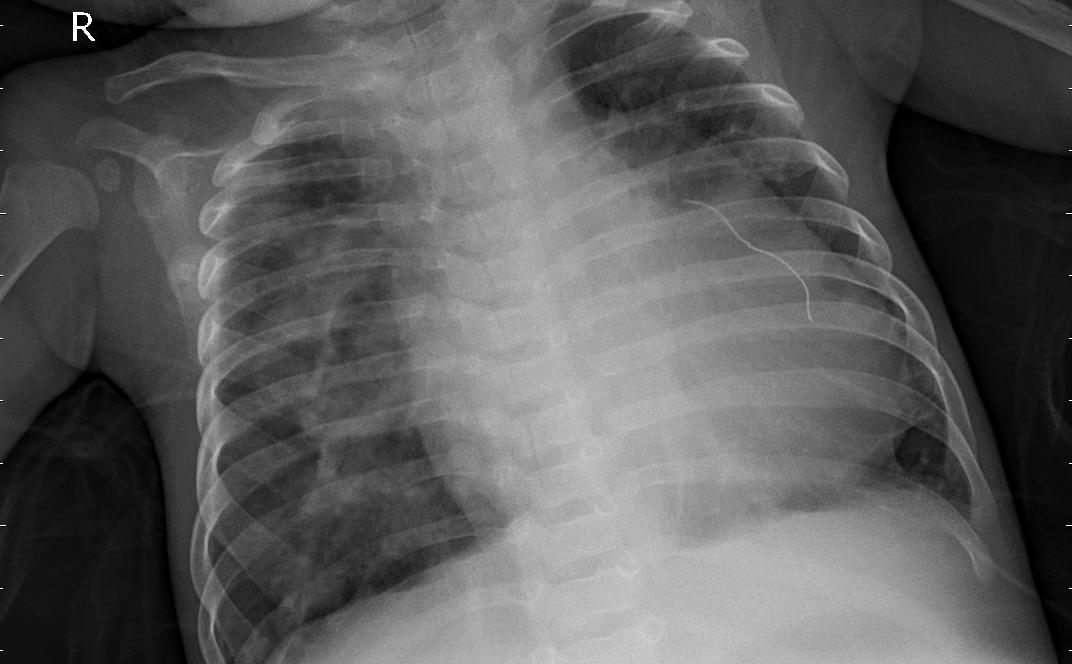
Diagnosis: PNEUMONIA